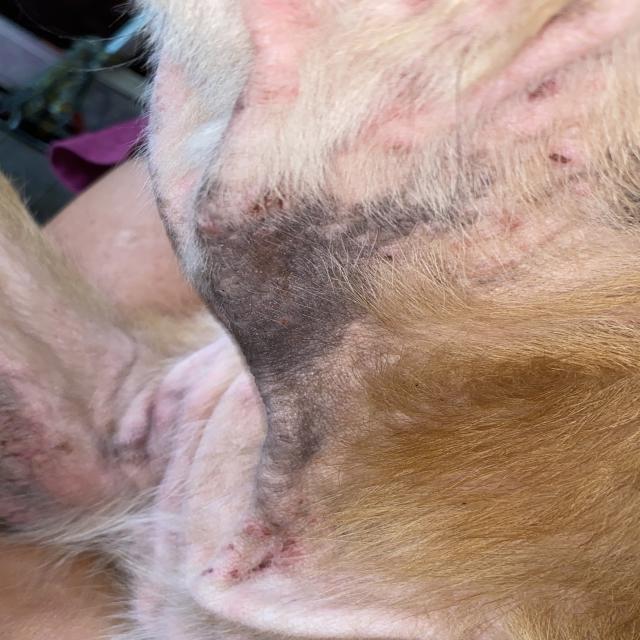
Canine demodicosis (Demodex mange) — caused by Demodex canis mites. Presents with alopecia, follicular papules, pustules, and comedones. Often localized on face and forelimbs.